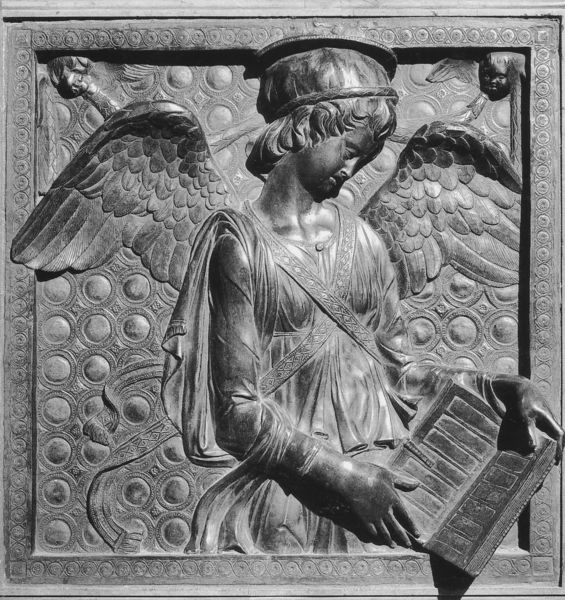
Titel: Evangelistensymbole
Künstler: Donatello
Standort: Padua, Basilica del Santo (EU - I - Venetien)
Schlagwörter: flügel, tür, ornament, bibel, rahmen, kirche, engel, skulptur, relief, bronze, tor, buch, plastisch, helm, pforte, toga, romanik, gebote, putten, ornamentik, quadrat, verkündigung, quadratisch, dreidimensional, halbrelief, zehn gebote, skulutpr, halbrelieff